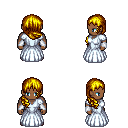
a pixel art fantasy rpg character, male body template, human, dark skin, underdress, metal pants, blonde right-swept hairstyle, white cloth bracers, maroon shoes, four views (front, back, left, right), 2x2 character sprite sheet, small pixel art, hard edges, no anti-aliasing